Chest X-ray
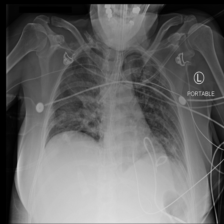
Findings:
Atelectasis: negative
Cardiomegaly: negative
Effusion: negative
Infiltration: negative
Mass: negative
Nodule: negative
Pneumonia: negative
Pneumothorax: negative
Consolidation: negative
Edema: negative
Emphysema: negative
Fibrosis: negative
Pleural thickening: negative
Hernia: negative